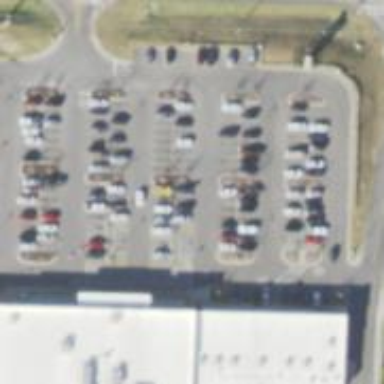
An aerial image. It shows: Parking space.